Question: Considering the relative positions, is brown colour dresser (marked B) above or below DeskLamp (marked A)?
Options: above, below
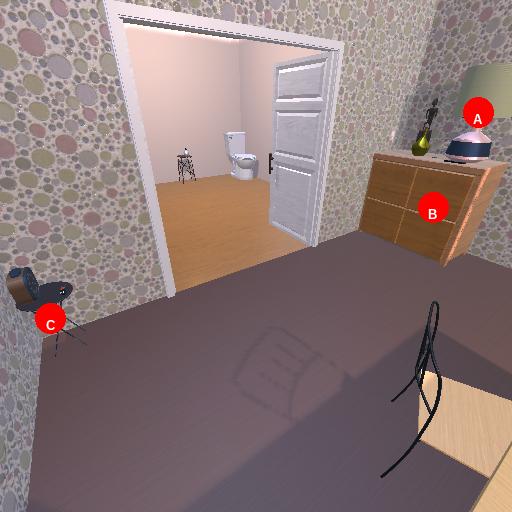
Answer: above